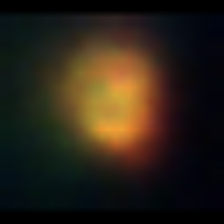
Taxon: NanoPlankton
Group: Other